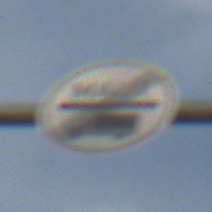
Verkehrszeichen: EndeMautpflicht
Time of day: SunriseSunset
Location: Outdoor (Nature)
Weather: PartlyCloudy
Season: NotSpecified
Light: Natural